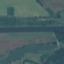
Land use / land cover: River